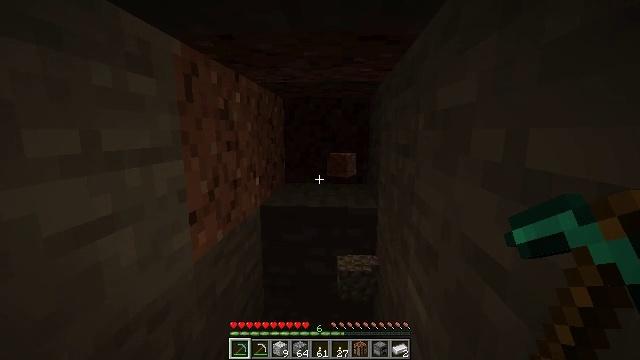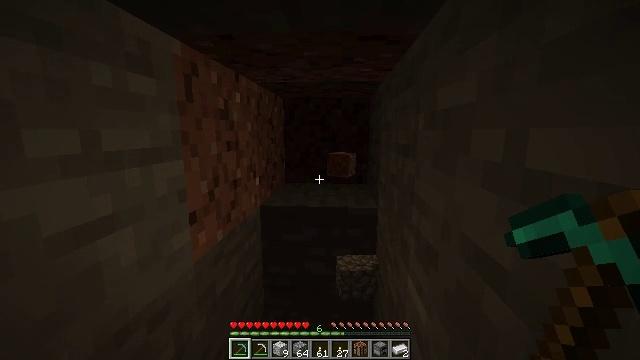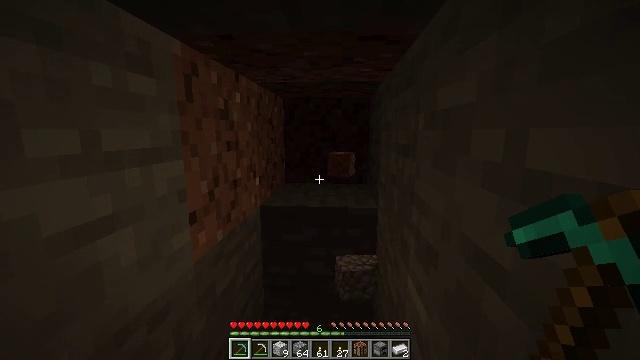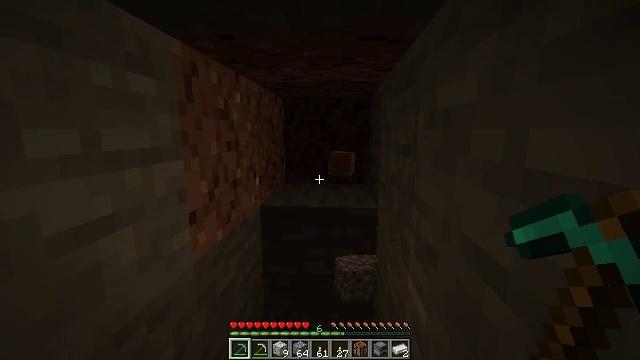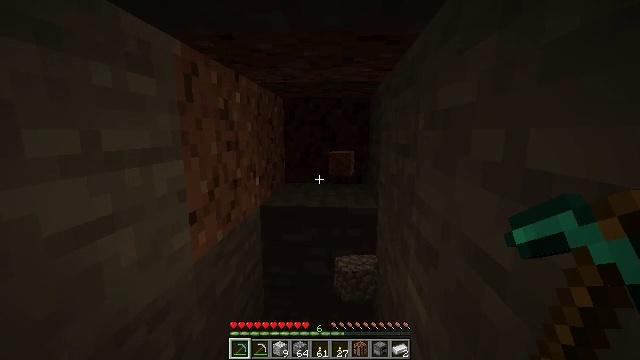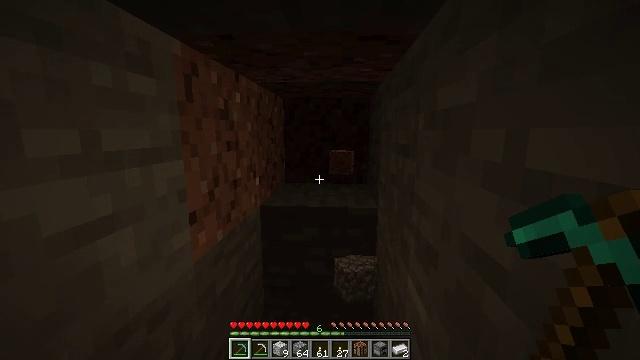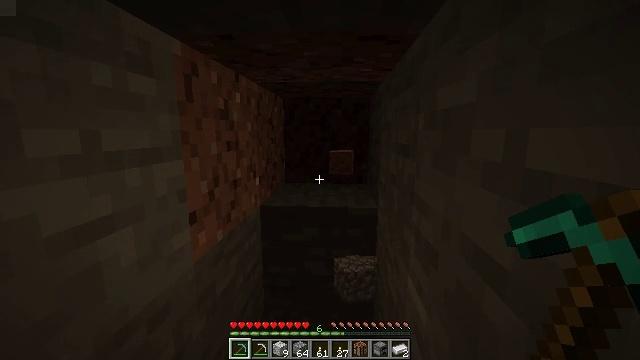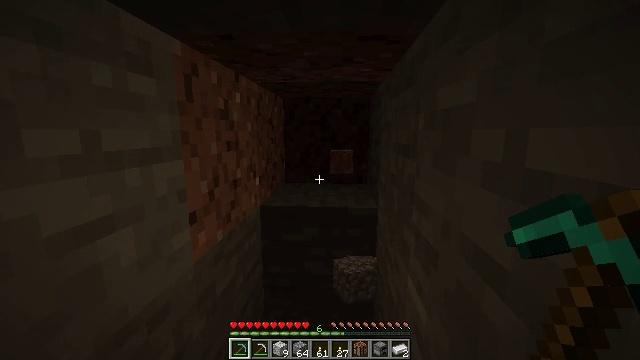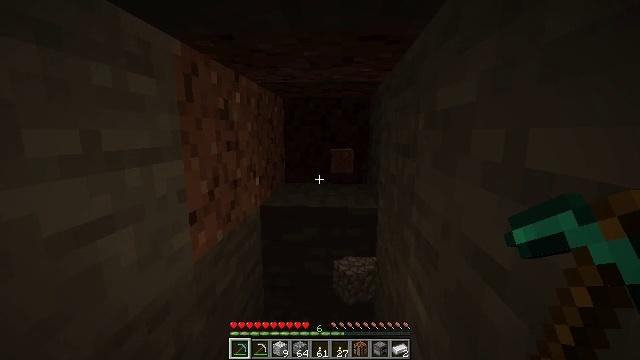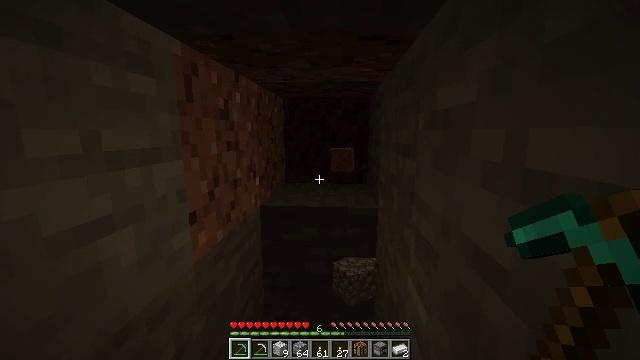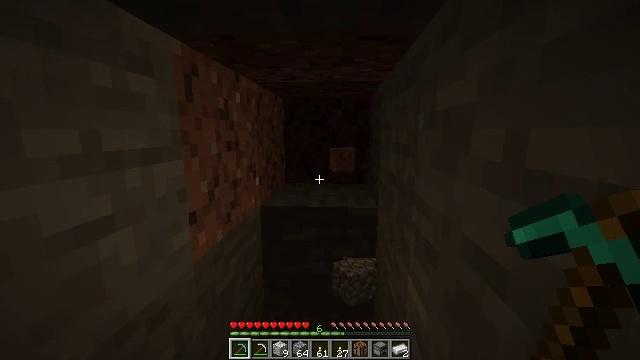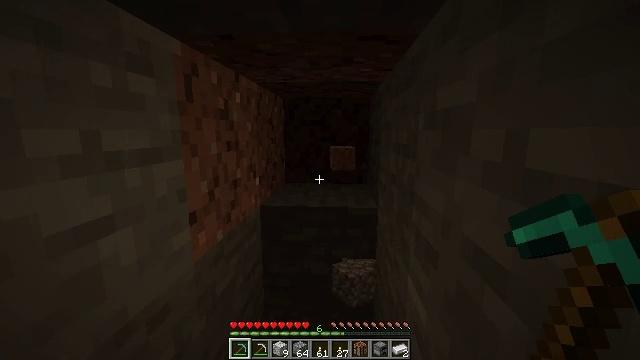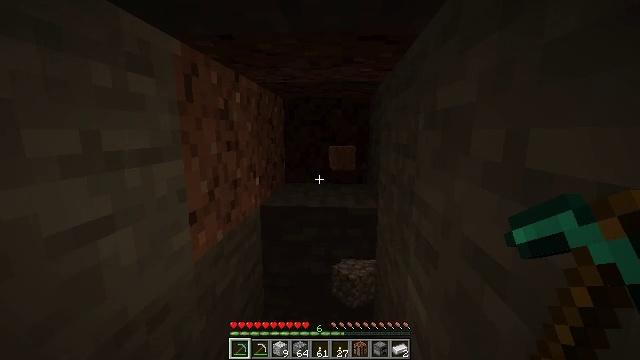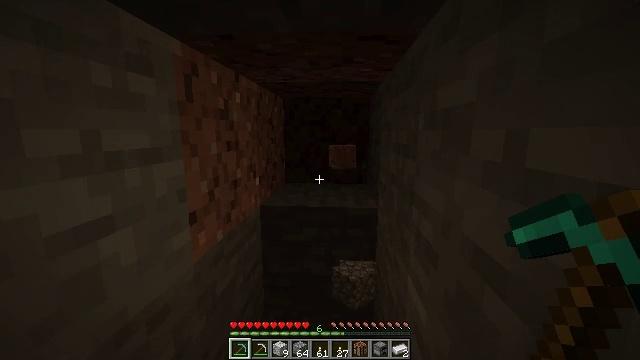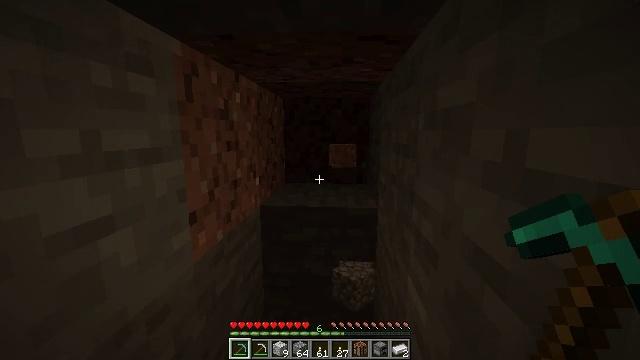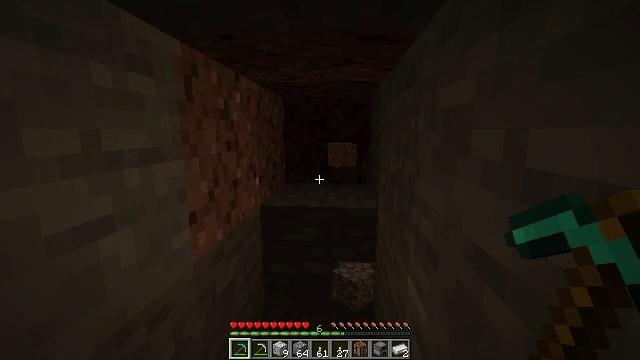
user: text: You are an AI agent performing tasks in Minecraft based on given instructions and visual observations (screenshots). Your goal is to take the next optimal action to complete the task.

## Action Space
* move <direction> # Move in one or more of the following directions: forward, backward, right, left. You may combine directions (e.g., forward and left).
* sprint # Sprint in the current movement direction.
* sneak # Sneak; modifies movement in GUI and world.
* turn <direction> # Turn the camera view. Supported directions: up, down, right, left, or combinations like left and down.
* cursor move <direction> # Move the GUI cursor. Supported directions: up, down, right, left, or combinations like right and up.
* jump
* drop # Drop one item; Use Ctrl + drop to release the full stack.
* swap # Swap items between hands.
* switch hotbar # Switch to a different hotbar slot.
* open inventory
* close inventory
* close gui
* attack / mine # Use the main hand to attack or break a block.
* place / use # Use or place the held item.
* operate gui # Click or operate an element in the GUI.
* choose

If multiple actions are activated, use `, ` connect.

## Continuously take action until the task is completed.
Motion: motion action
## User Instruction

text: Get granite from underground.
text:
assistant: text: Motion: no_op
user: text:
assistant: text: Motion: no_op
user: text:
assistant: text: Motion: no_op
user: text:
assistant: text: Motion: no_op
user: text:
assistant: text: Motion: no_op
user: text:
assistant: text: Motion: no_op
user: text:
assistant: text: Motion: no_op
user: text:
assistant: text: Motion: no_op
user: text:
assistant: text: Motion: no_op
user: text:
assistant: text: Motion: no_op
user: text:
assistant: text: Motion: no_op
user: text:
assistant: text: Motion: no_op
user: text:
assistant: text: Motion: no_op
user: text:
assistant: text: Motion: no_op
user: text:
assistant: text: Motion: no_op
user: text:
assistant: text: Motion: no_op
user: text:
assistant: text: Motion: no_op
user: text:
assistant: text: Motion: no_op
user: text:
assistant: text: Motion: no_op
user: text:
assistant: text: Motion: no_op
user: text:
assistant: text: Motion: no_op
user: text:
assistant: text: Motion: no_op
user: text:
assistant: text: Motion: no_op
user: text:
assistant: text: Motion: no_op
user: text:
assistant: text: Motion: no_op
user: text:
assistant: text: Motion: no_op
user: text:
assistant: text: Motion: no_op
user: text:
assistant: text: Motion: no_op
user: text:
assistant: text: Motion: no_op
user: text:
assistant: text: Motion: no_op